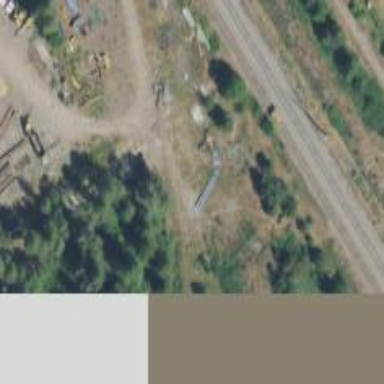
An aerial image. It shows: Abandoned railway.